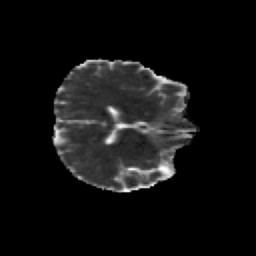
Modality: MD
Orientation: axial
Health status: healthy
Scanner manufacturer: siemens
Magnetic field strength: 3 T
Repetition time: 12 s
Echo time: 0.092 s